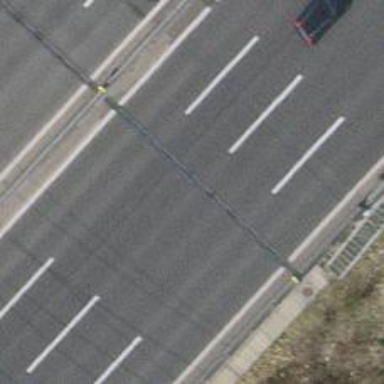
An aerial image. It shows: Bridge over motorway.